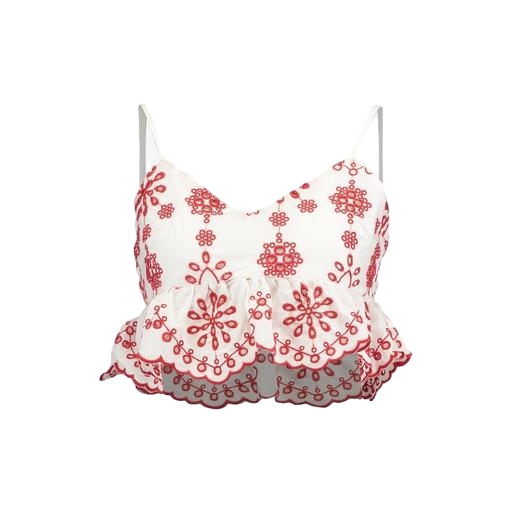
white embroidered crop top, chloé top embroidered lace, red ee chloe top lace, white background